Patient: sex F, age 63
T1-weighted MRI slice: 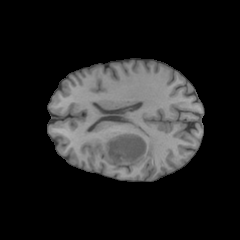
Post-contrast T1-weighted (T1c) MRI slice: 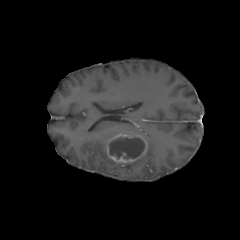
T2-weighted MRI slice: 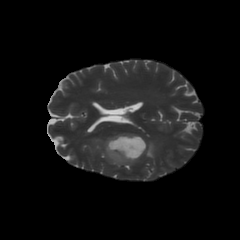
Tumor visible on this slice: yes
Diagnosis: Glioblastoma, IDH-wildtype
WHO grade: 4